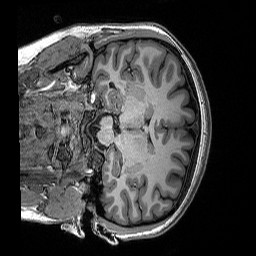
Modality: T1w
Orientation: coronal
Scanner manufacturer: siemens
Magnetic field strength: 3 T
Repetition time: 2.53 s
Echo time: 0.0033 s